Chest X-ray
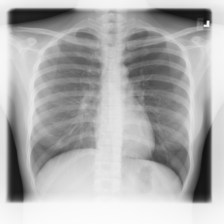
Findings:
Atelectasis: negative
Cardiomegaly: negative
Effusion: negative
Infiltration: negative
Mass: negative
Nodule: negative
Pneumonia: negative
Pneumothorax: negative
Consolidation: negative
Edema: negative
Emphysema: negative
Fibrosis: negative
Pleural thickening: negative
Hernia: negative